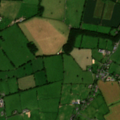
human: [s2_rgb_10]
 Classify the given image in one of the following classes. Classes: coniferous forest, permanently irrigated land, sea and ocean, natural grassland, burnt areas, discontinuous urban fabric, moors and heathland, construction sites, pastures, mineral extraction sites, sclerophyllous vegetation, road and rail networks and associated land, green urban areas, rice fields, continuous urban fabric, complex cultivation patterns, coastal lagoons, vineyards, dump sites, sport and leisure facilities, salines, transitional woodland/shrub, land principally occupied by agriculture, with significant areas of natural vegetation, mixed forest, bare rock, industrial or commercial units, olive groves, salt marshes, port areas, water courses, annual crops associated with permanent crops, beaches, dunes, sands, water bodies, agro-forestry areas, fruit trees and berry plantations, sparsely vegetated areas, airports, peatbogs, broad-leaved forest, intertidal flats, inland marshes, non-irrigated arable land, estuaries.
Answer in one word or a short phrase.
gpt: non-irrigated arable land, pastures